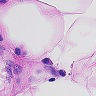
Metastatic tissue present: no